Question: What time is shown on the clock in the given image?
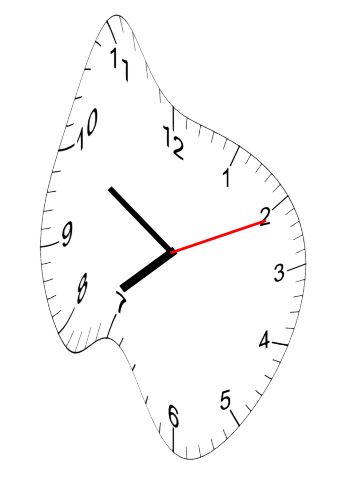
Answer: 07:50:11